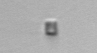
Label: Chaetoceros_tenuissimus